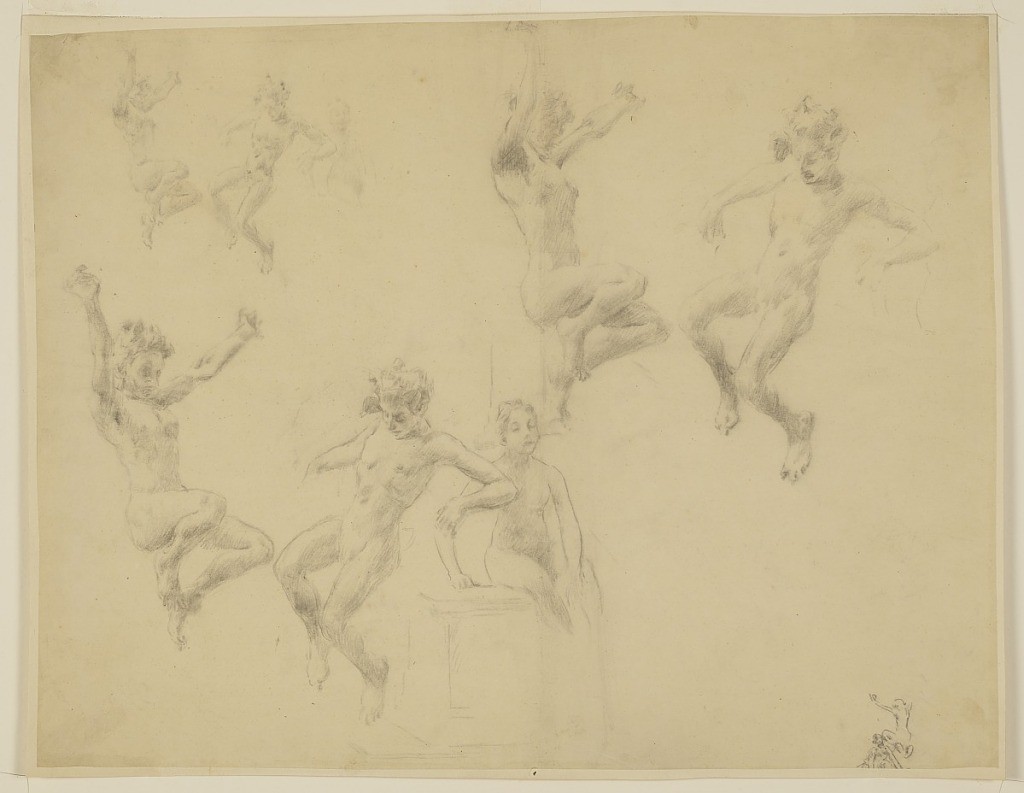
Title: Study for a group, “Vintage Festival,” Mendelssohn Glee Club, New York, NY
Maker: Robert Frederick Blum, American, 1857–1903
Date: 1895–1898
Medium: Pastel crayon on tracing paper mounted to board
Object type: Drawing
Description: Six sketches of figures posing with legs bent and arms raised. Left row: the group as in -a, shown twice with the first maenad being shown nearly in profile, top, and more from the front, bottom. The left arms of the second maenad covers parts of nude studies for -23. The rest of the woman is shown, but not her feet in the lower design. Top right; the top left design in a greater scale. Bottom right: a small sketch of a similarly posed foot maenad, directed toward left, and having seated woman below her feet.